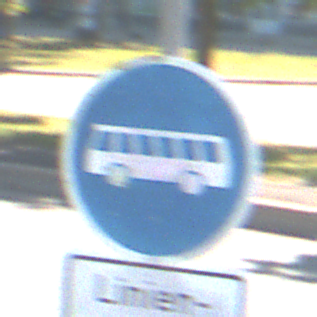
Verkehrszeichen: Busssonderstreifen
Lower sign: BesondereFahrzeugeUndTransportgueter2
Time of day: Midday
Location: Outdoor (Urban)
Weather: Clear
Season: NotSpecified
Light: Natural